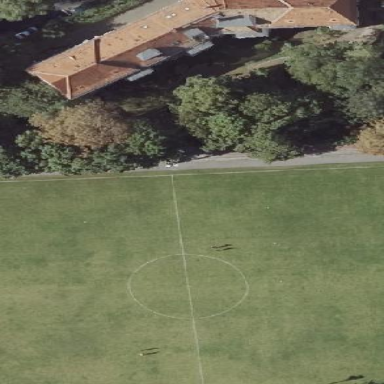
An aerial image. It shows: Soccer pitch with grass surface for leisure and sports.